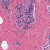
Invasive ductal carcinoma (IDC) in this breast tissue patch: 0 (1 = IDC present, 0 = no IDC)